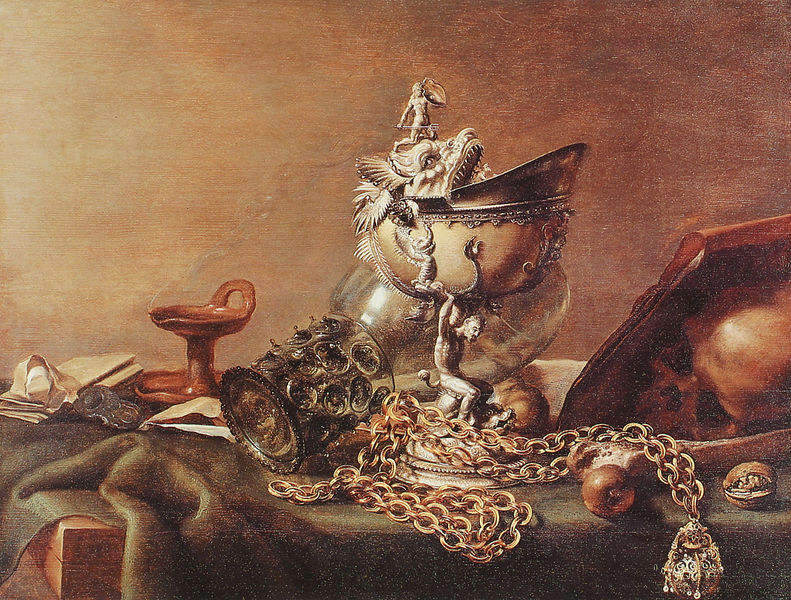
Titel: Stilleben mit Nautilusbecher
Künstler: Pieter Claesz
Institution: Münster, Westfälisches Landesmuseum für Kunst und Kulturgeschichte
Schlagwörter: glas, tisch, flasche, schale, schädel, niederlande, tischdecke, figur, gold, kelch, decke, engel, putte, stilleben, stillleben, papier, kette, lamp, oil, red, belt, green, painting, table, wall, yellow, kerze, brown, becher, vanitas, memento mori, vergänglichkeit, buch, weinglas, helm, pergament, kerzenständer, kerzenhalter, totenkopf, wood, amulett, goldkette, smoke, brief, teufel, apple, fruit, man, head, armor, helmet, halter, muschel, hermes, siegel, totenschädel, mouth, glass, drache, statue, nuss, wallnuss, letters, letter, still life, monster, umgestürzt, cloth, book, candle, cup, fish, pearl, muschelschale, dragon, bronze, globe, neptun, tan, arrow, lion, ungetier, bone, skull, wassergott, egg, jewelry, chalice, chain, goblet, nut, alchemy, candleholder, chains, atlas, 17. jahrhundert, statu, diamond, crocodile, jewelery, jewellery, femur, figurine, walnut, tab;e, walnuts, links, helmt, chain of office, pauldron, fusg, meerpeople, merepeople, kandle, kandlestick\, nautilius